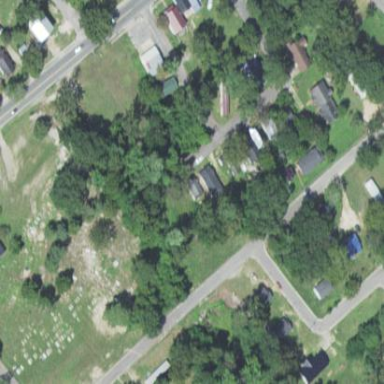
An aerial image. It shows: Grave yard.